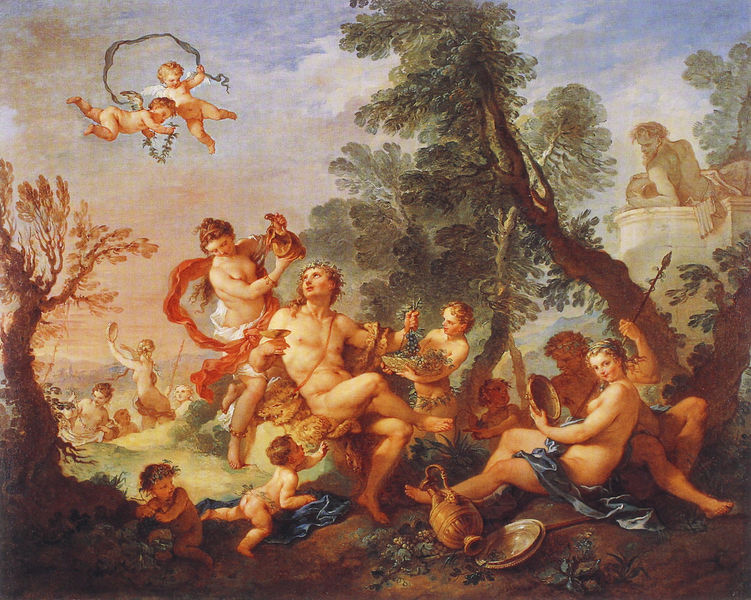
Titel: Triumph des Bacchus
Künstler: Charles Joseph Natoire
Institution: Houston, Museum of Fine Arts
Schlagwörter: baum, mann, nackt, bäume, frauen, landschaft, brust, busen, frau, tanz, gelage, jung, barock, schale, natur, tücher, kinder, engel, krug, schalen, skulptur, trauben, brüste, lanze, wein, weib, weiber, zopf, nacktheit, mythologie, weintrauben, nymphen, speer, putten, jugendlich, tucher, jungfrauen, mythisch, weibwer